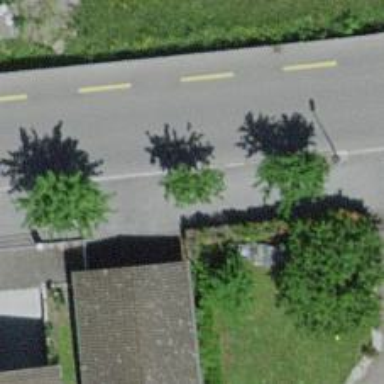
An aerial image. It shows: Broadleaved tree along the street.